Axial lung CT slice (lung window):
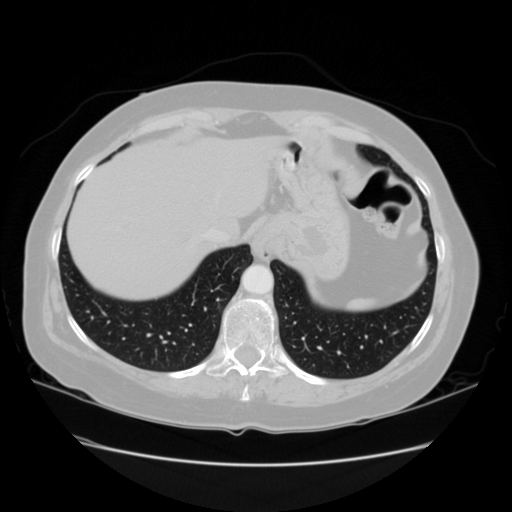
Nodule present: no